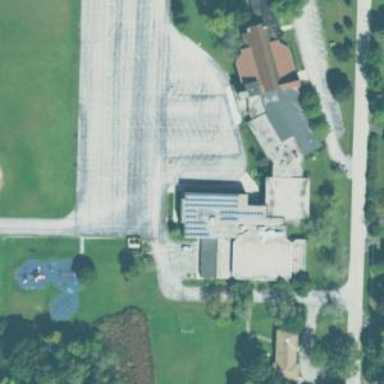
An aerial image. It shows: School.